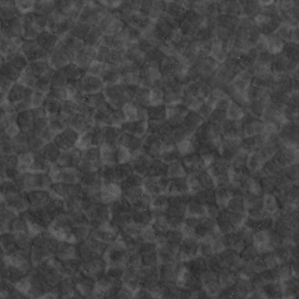
Label: non_frost